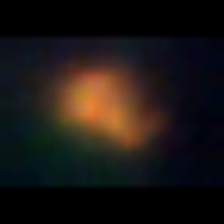
Taxon: NanoPlankton
Group: Other